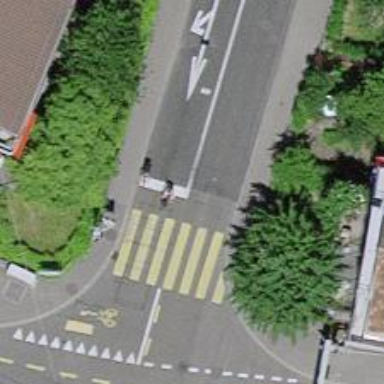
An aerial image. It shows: Road with traffic signals.